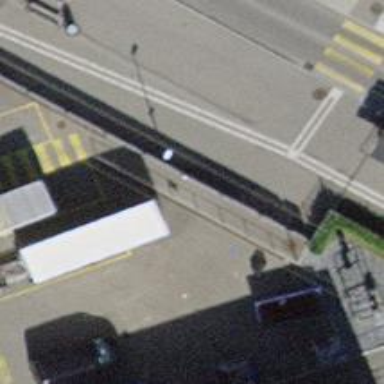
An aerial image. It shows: Bicycle parking area with stands available.